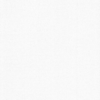
Label: dusty